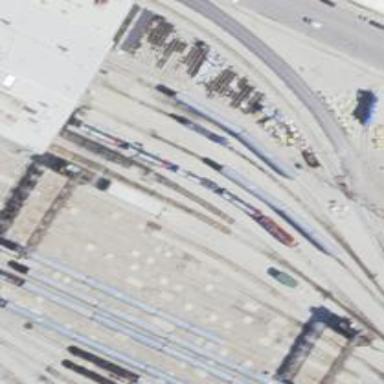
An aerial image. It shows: Railway yard used for servicing trains.